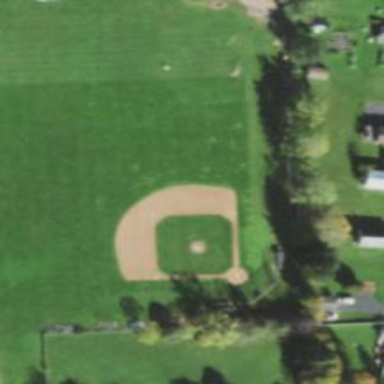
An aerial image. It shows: Baseball pitch for leisure land.